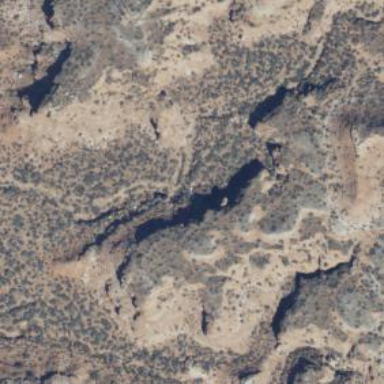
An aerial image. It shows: Natural cliff.